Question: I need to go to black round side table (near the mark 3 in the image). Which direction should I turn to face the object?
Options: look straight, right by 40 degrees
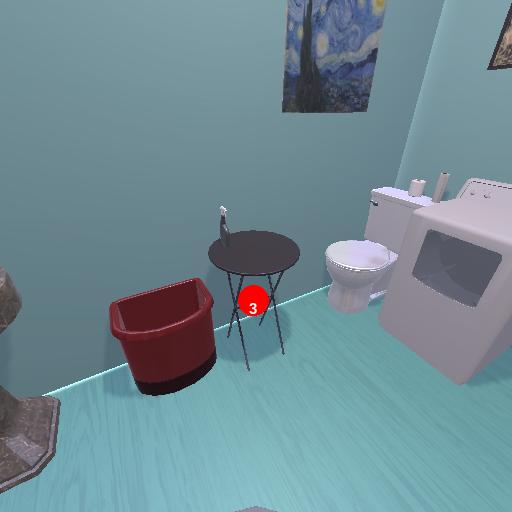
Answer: look straight